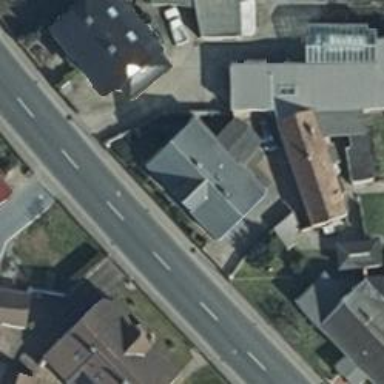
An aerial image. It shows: Simple and straightforward house.